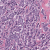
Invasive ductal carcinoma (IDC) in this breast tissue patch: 1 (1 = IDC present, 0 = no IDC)